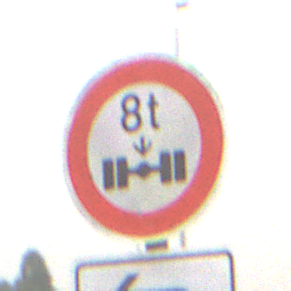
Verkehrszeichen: TatsaechlicheAchslast
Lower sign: RichtungsangabeDurchPfeile2
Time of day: MorningAfternoon
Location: Outdoor (Suburban)
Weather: Overcast
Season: NotSpecified
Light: Natural